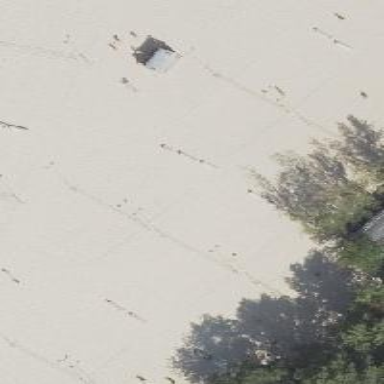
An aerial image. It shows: Sandy pitch designated for beach volleyball.